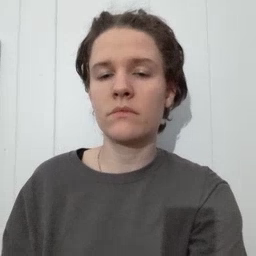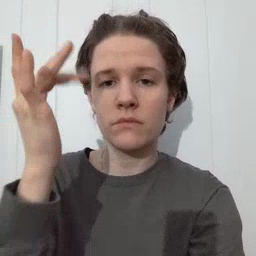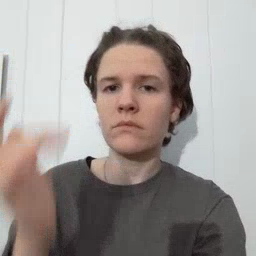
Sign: why